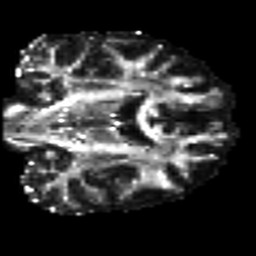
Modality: FA
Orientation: coronal
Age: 49
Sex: male
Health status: healthy
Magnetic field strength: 3 T
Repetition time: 8.4 s
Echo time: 0.0926 s